Field crop: maize
Growth stage: 2
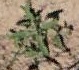
Species: atriplex